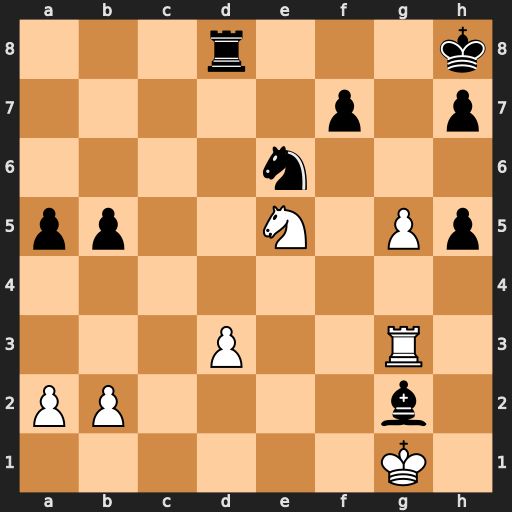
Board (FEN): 3r3k/5p1p/4n3/pp2N1Pp/8/3P2R1/PP4b1/6K1
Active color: w
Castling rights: -
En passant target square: -
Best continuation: Nxf7+ Kg7 Nxd8